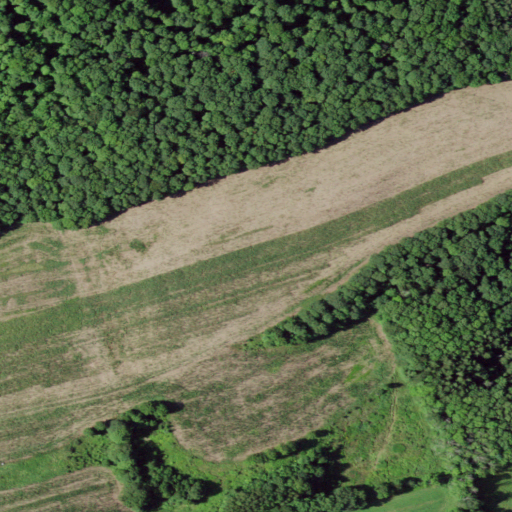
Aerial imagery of mountain in New York named Honey Hill containing pasture, deciduous forest, and mixed forest